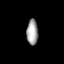
Tissue: prostate
Cell type: B cells
Senescence score: 0.7393
Nuclear area (px): 280
Mean DAPI intensity: 165.039